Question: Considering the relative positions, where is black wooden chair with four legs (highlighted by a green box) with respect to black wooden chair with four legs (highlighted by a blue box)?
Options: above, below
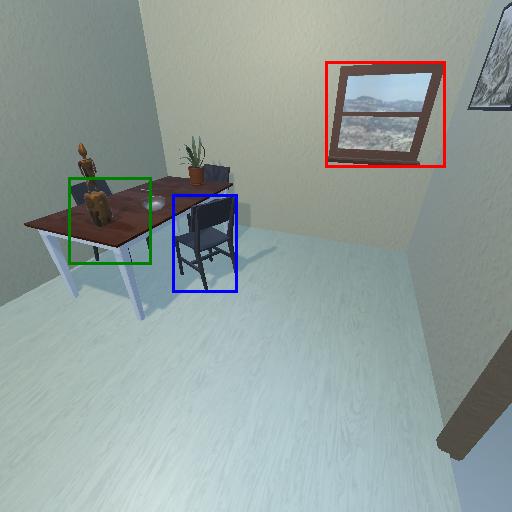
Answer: above